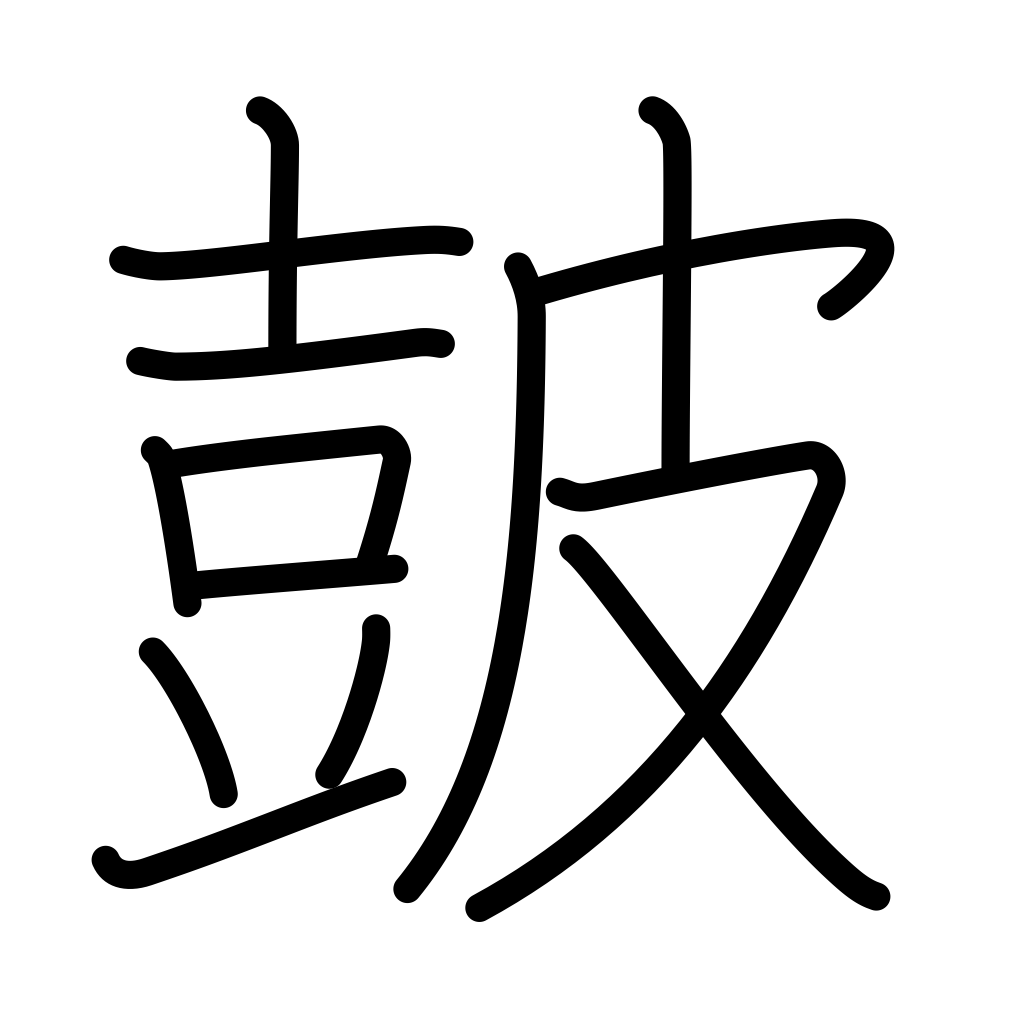
Meaning: drum, beat, rouse